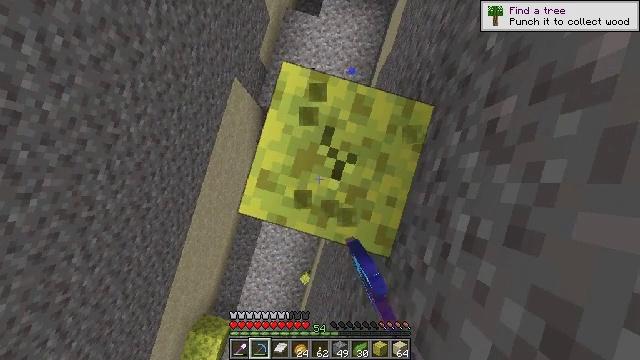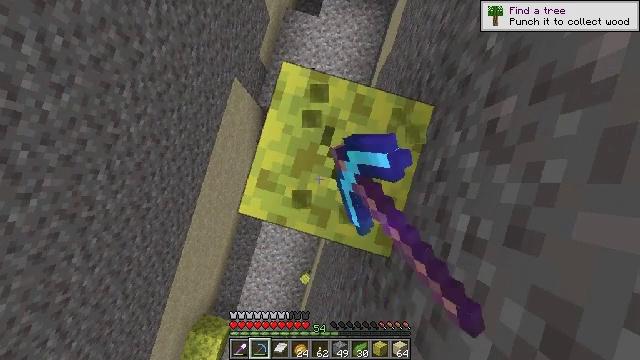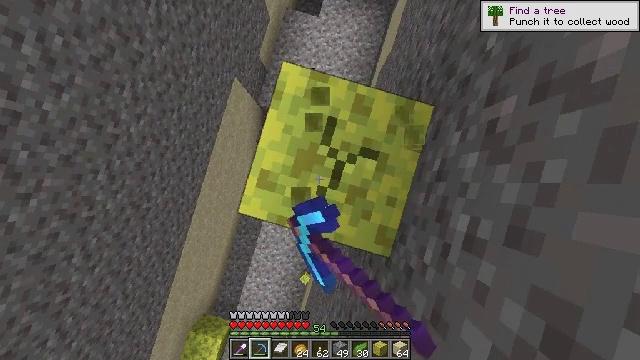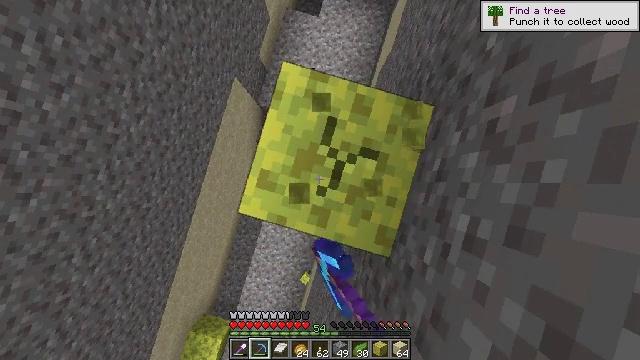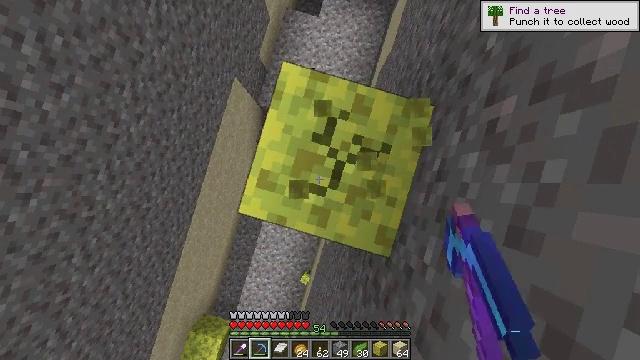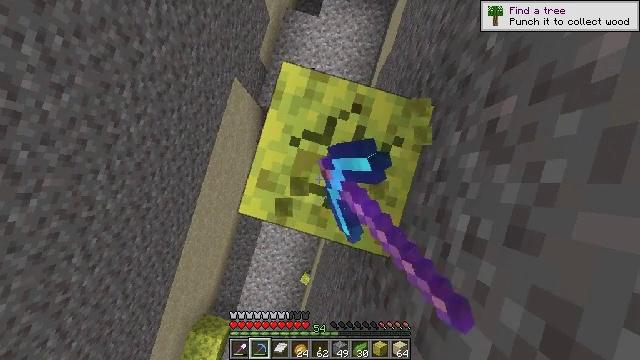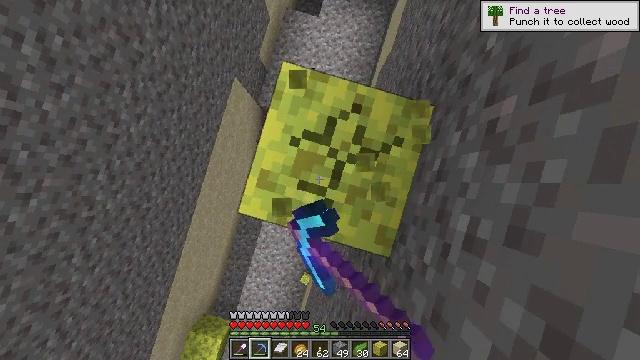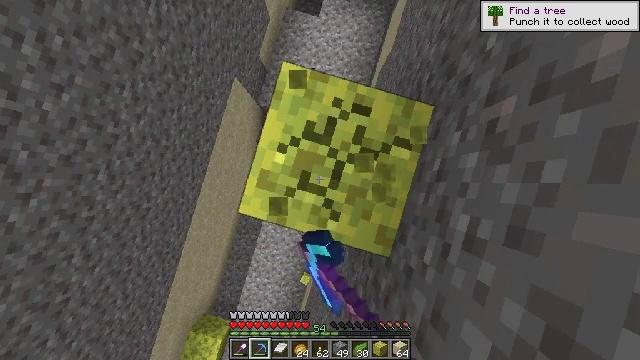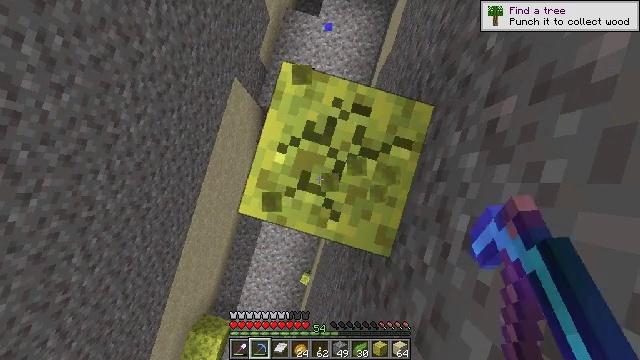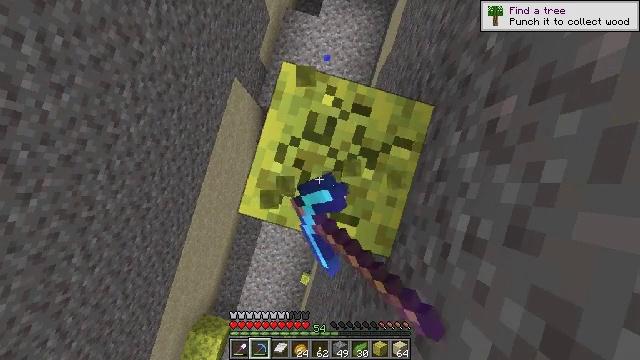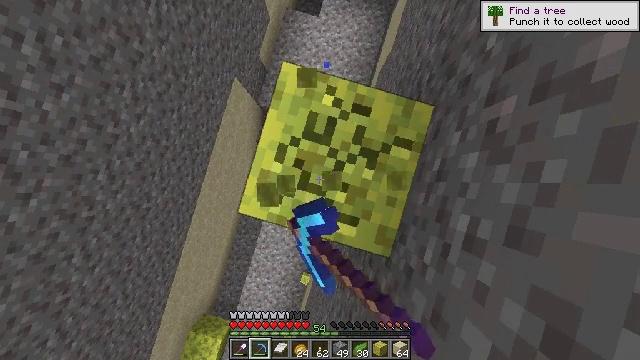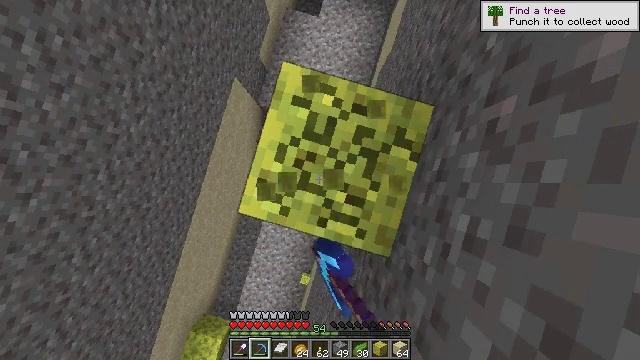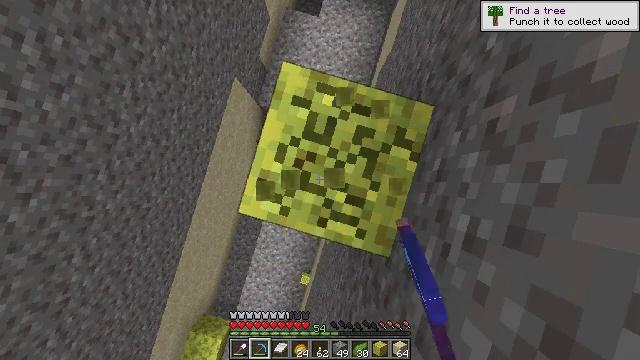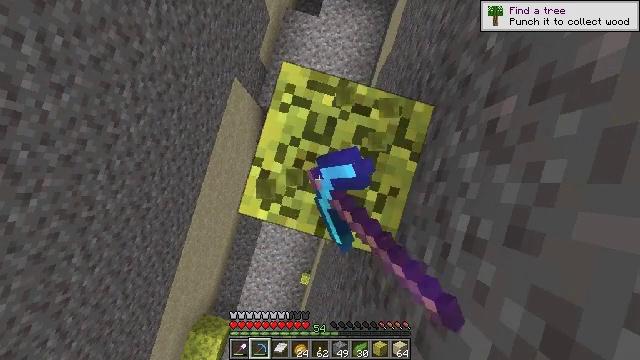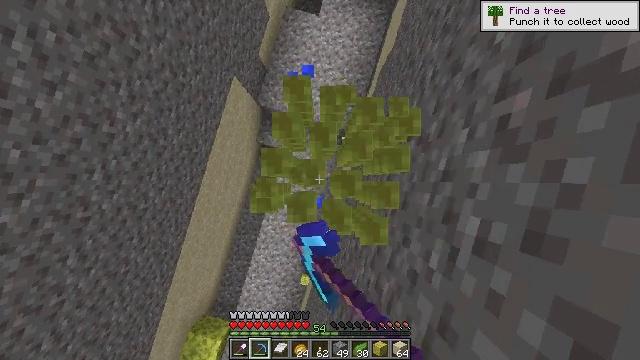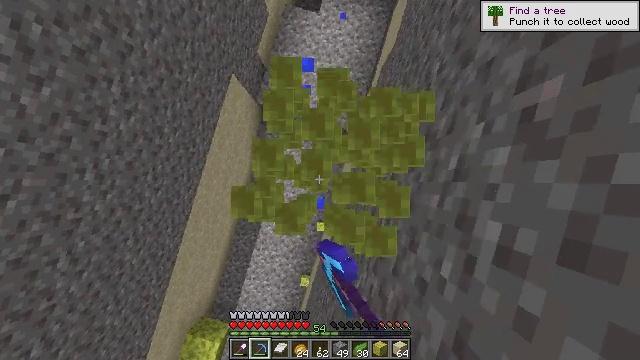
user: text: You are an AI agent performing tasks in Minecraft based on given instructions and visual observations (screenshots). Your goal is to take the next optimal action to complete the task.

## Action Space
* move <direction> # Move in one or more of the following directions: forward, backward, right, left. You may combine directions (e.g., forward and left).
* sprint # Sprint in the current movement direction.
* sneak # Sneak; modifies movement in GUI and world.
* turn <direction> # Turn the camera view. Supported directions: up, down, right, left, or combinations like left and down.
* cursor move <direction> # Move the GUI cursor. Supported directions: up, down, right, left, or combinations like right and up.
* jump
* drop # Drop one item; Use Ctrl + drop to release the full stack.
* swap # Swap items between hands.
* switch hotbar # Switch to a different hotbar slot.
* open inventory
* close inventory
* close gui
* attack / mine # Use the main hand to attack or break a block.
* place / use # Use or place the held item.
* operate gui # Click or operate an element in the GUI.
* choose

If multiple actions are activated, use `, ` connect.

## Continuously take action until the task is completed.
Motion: motion action
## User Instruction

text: Destroy the wet sponge to pick it up.
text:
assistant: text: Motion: attack / mine
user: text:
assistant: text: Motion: attack / mine
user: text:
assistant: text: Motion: attack / mine
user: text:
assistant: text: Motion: attack / mine
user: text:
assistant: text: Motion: attack / mine
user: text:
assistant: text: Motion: attack / mine
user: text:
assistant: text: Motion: attack / mine
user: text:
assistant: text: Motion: attack / mine
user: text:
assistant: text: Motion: attack / mine
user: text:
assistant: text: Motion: attack / mine
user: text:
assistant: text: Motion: attack / mine
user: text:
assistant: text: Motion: attack / mine
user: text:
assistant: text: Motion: attack / mine
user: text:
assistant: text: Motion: attack / mine
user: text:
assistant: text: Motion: attack / mine
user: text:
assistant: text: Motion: attack / mine
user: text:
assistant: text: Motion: no_op
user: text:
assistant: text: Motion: no_op
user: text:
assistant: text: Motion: no_op
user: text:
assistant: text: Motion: no_op
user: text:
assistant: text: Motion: no_op
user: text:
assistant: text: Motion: no_op
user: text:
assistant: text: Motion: no_op
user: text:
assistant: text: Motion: no_op
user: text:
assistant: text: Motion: no_op
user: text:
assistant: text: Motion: no_op
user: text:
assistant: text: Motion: turn up
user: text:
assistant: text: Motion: turn up
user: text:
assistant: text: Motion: turn up
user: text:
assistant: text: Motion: turn right and up